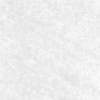
Label: no_change